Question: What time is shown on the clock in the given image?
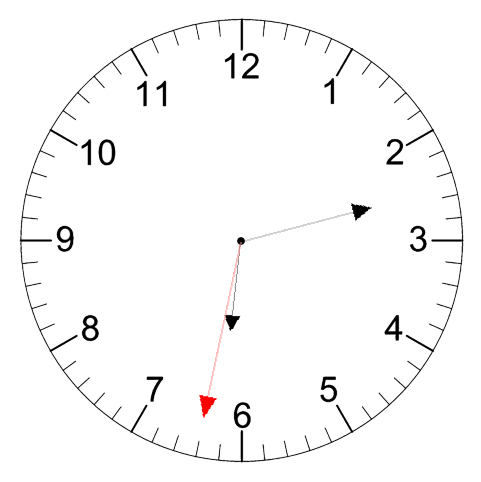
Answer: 06:12:32